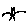
Label: bird